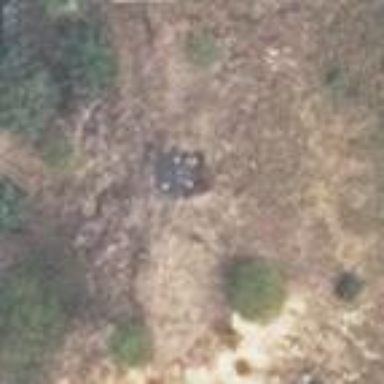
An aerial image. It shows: Military bunker type hardened aircraft shelter building.